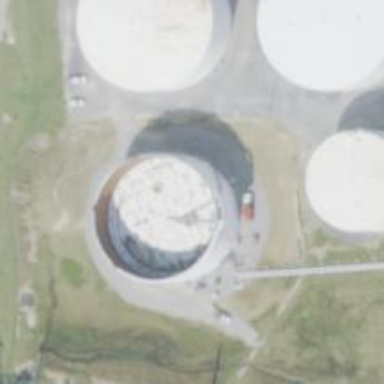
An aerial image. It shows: Storage tank that is man-made.